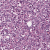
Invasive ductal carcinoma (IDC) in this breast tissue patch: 1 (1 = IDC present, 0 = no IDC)